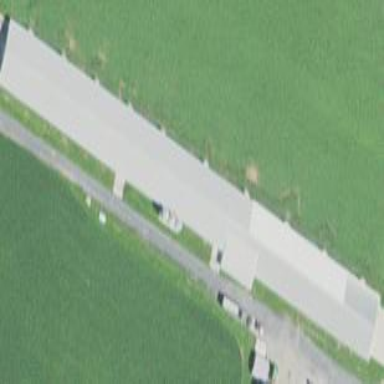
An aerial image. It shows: Farm auxiliary building.